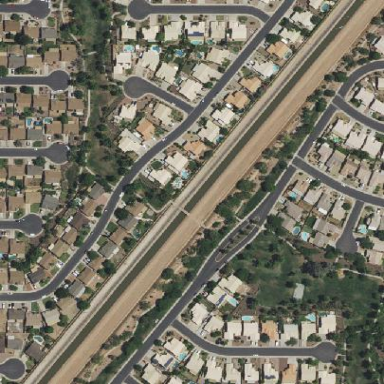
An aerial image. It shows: Residential area consisting of single-family homes.